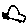
Label: car